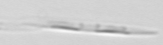
Label: Pseudo-nitzschia